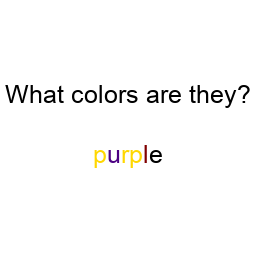
Color: gold, indigo, gold, gold, maroon, black
Color name shown: purple
Background color: white
Question text color: black